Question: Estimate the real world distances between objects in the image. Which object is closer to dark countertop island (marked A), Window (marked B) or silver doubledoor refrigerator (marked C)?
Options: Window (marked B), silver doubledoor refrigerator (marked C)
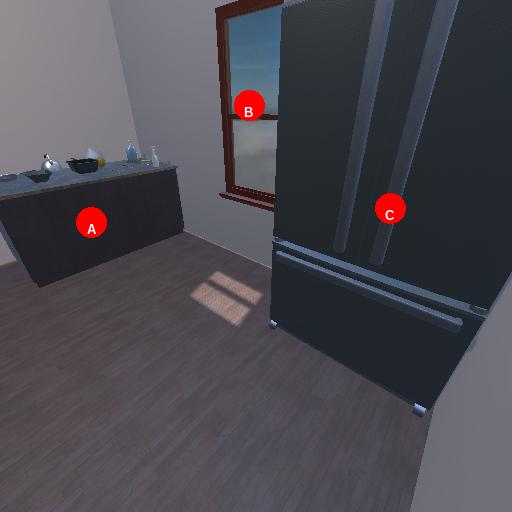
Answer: Window (marked B)